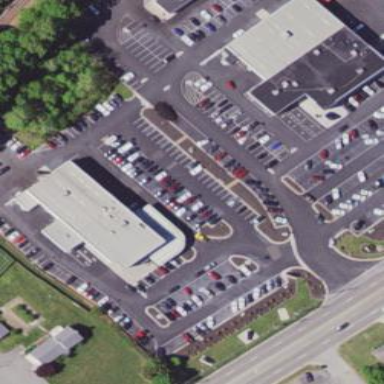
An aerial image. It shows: Car shop building.